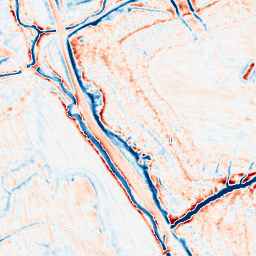
Category: edge_preserving
Decomposition family: anisotropic_diffusion
Decomposition parameters: iterations: 20
kappa: 100
gamma: 0.2
Upsampling method: linear_exact
Upsampling parameters: scale: 8
Upsampling scale: 8